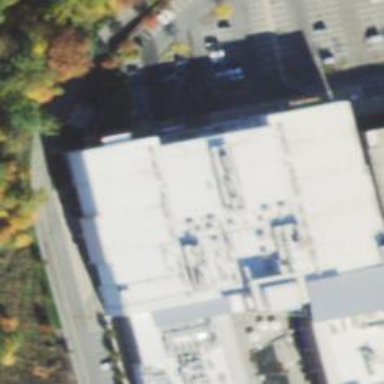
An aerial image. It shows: Cinema.